Field crop: maize
Growth stage: 2
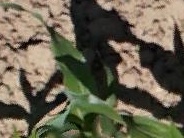
Species: maize